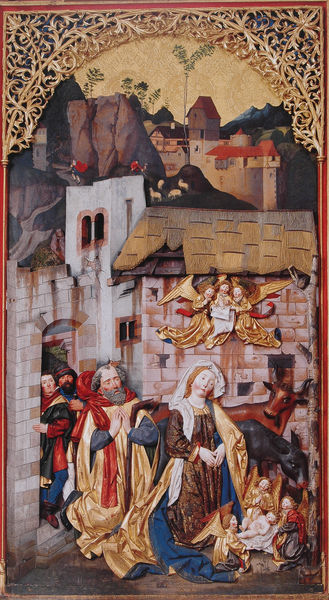
Titel: Hochaltar, linker Flügel, Geburt Christi
Künstler: Michel Erhart
Standort: Blaubeuren
Institution: ehemalige Abteikirche St. Johannes d.T.
Schlagwörter: baum, berg, blau, felsen, flügel, mann, bäume, menschen, stadt, ausschnitt, fenster, frau, holz, männer, tür, dach, gebäude, haus, rot, tiere, tuch, ornament, bart, wand, architektur, bibel, rahmen, stein, bild, hände, öl, häuser, kirche, gewand, gold, mantel, gewänder, kind, gotik, esel, kinder, rund, turm, engel, relief, bogen, perspektive, stab, berge, farben, fels, mauer, ziegel, kuh, rind, hof, baby, figuren, rundbogen, könig, tafel, gefaltet, detail, faltenwurf, freude, tor, tadt, buch, burg, religion, beten, altar, schnitzerei, gemäuer, singen, hirsch, christus, jesus, mauern, mittelalter, religiös, stall, baldachin, palmen, tränke, könige, heilige, gefasst, golden, neugier, maria, anbetung, heiland, jerusalem, schafe, ochse, stier, hirten, petrus, goldgrund, glück, christi, josef, joseph, geburt, krippe, weihnacht, weihnachten, ochs, jesuskind, fra, christuskind, simultan, bethlehem, geburtsszene, mann+frau, esel ochse, juses, kkuh, eselbart, ichse